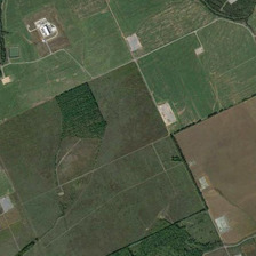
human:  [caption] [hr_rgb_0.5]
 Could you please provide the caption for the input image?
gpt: green blocks of farmland are sitted in this farmland .

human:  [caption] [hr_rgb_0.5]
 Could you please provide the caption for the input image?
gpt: Some white blocks are scattered at the aqua plantation.

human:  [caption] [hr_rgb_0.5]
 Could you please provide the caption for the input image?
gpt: There are some gray squares scattered near the river.

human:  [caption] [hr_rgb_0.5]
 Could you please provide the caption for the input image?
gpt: Some white bricks are scattered in the watery farmland.

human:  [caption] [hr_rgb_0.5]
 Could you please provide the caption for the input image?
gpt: The river is a field, surrounded by gray squares.